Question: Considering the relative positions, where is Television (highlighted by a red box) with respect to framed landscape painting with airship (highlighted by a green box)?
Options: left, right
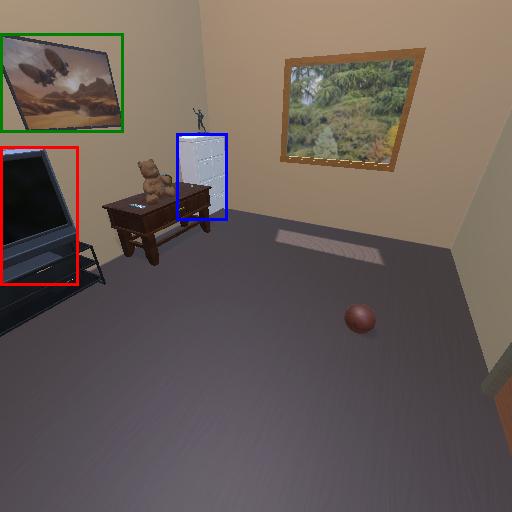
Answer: left